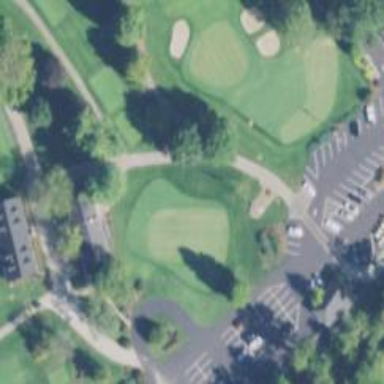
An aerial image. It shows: Path for both roads and golfers.